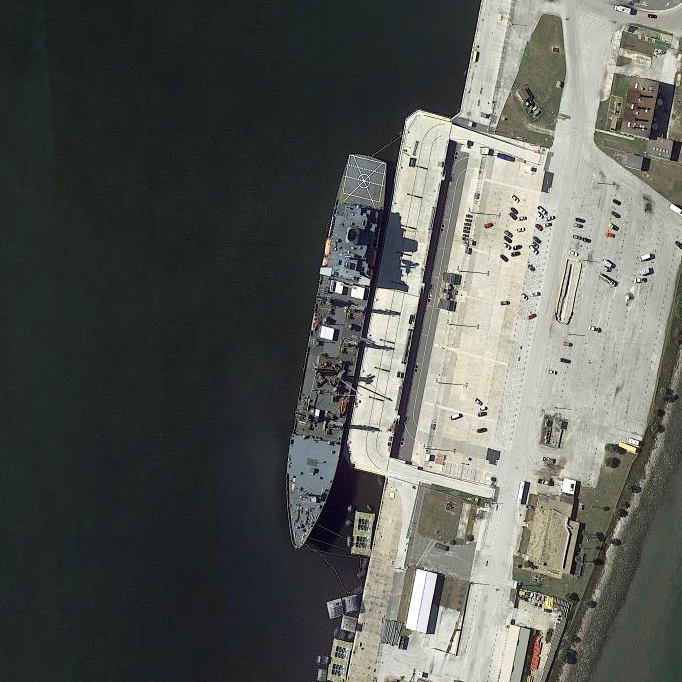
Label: destroyer